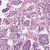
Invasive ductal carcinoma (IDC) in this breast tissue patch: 1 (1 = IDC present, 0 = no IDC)